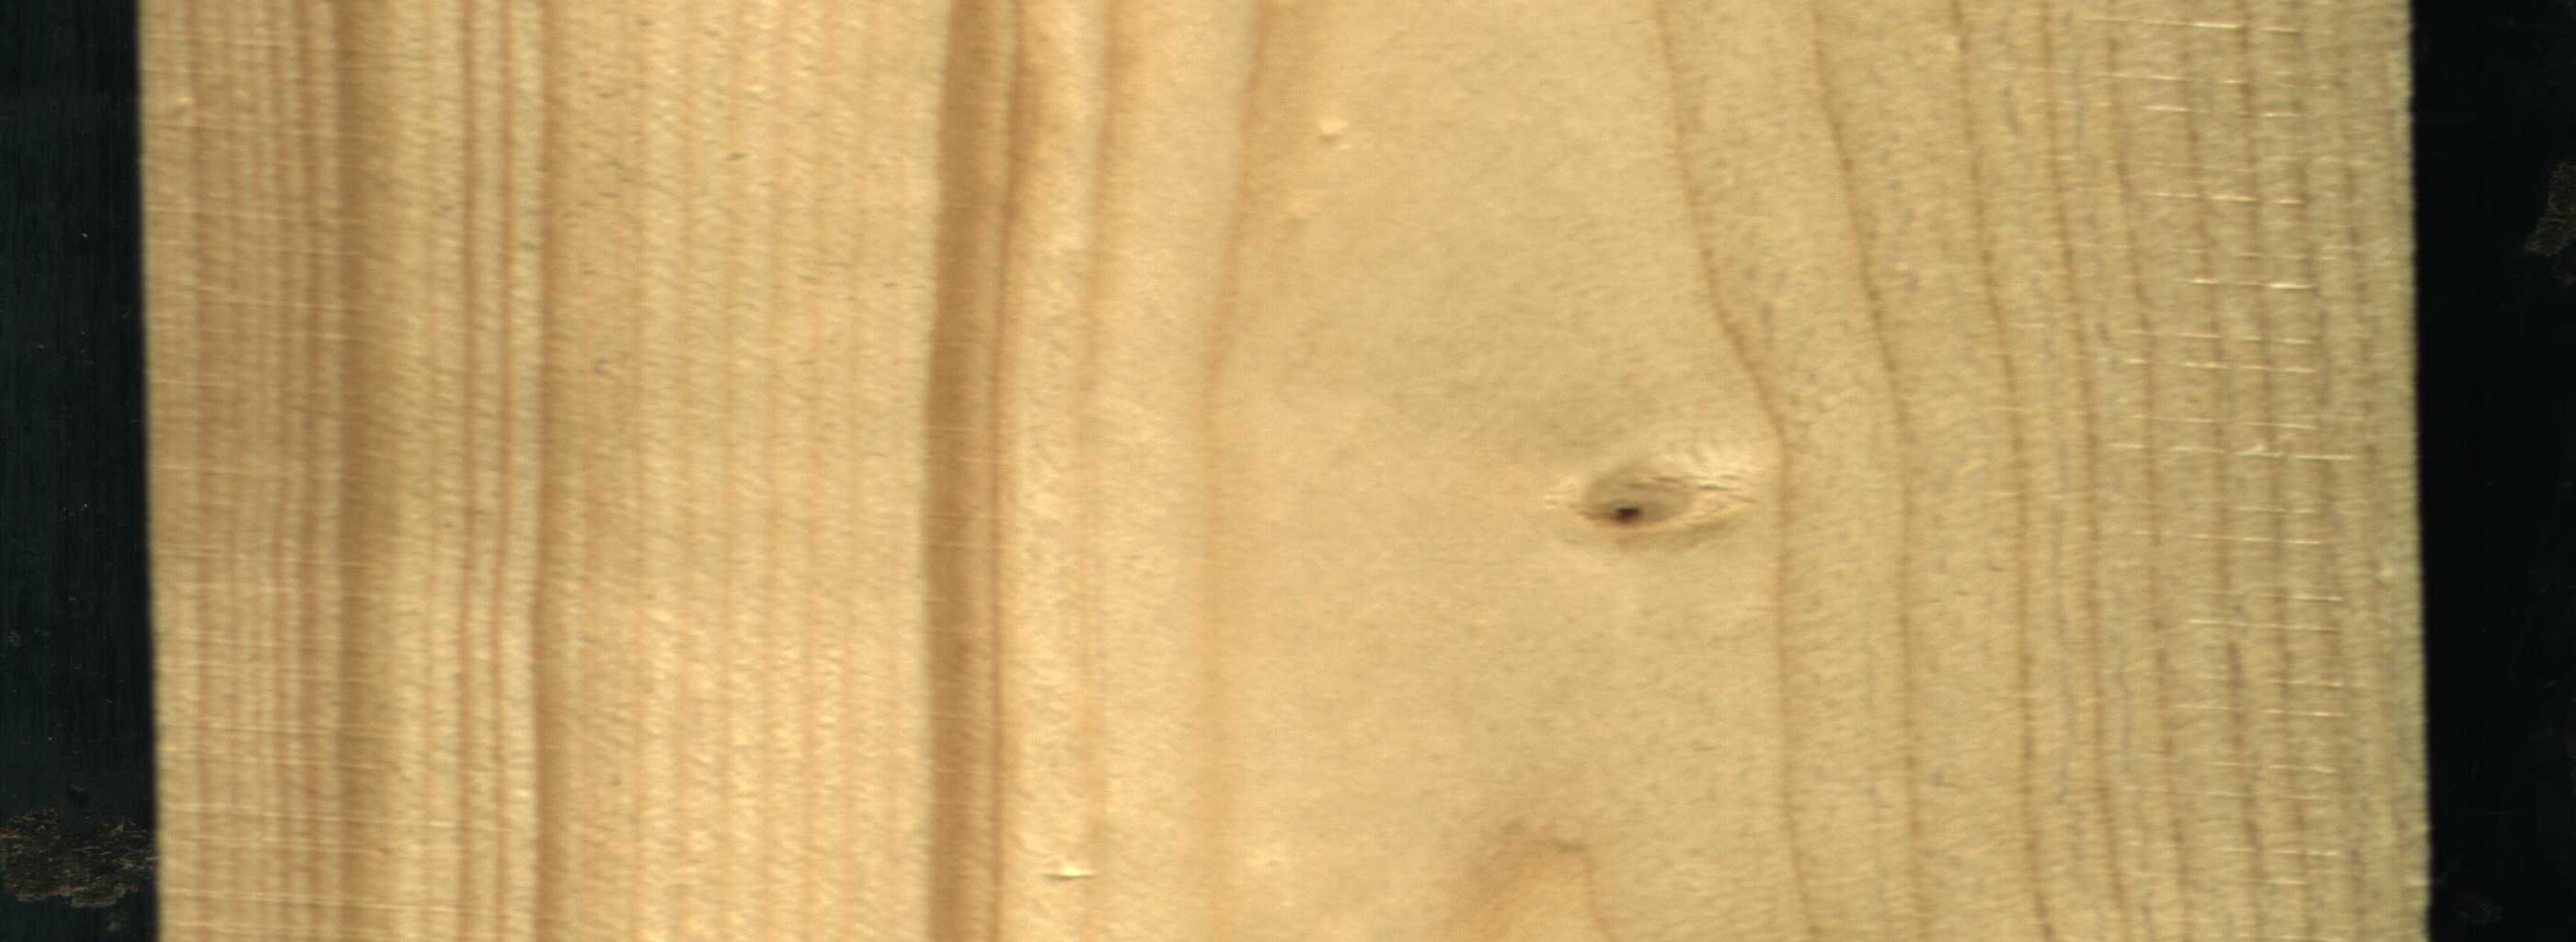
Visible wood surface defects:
Live_Knot